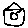
Label: house